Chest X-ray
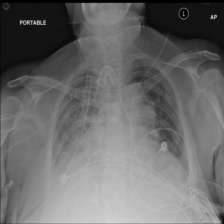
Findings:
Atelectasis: negative
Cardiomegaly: negative
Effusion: negative
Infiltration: negative
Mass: negative
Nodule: negative
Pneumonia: negative
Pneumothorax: positive
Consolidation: negative
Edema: negative
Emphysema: negative
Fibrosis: negative
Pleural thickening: negative
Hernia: negative